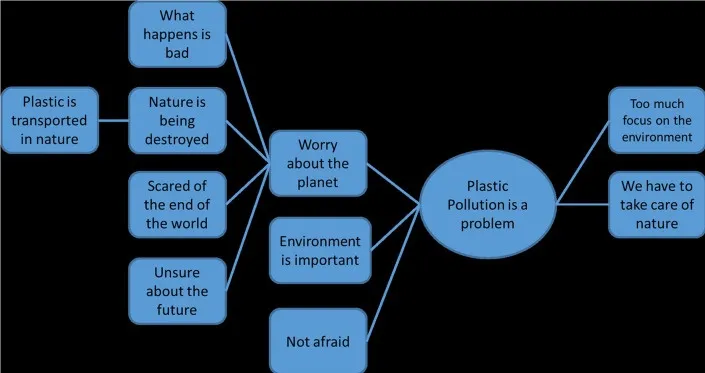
Example for a mind map created by nVivo 12 software (translated from Norwegian by IR).
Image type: chart (chart)